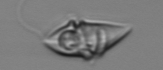
Label: Gyrodinium